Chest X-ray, PA view. Patient: 59 years old, sex F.
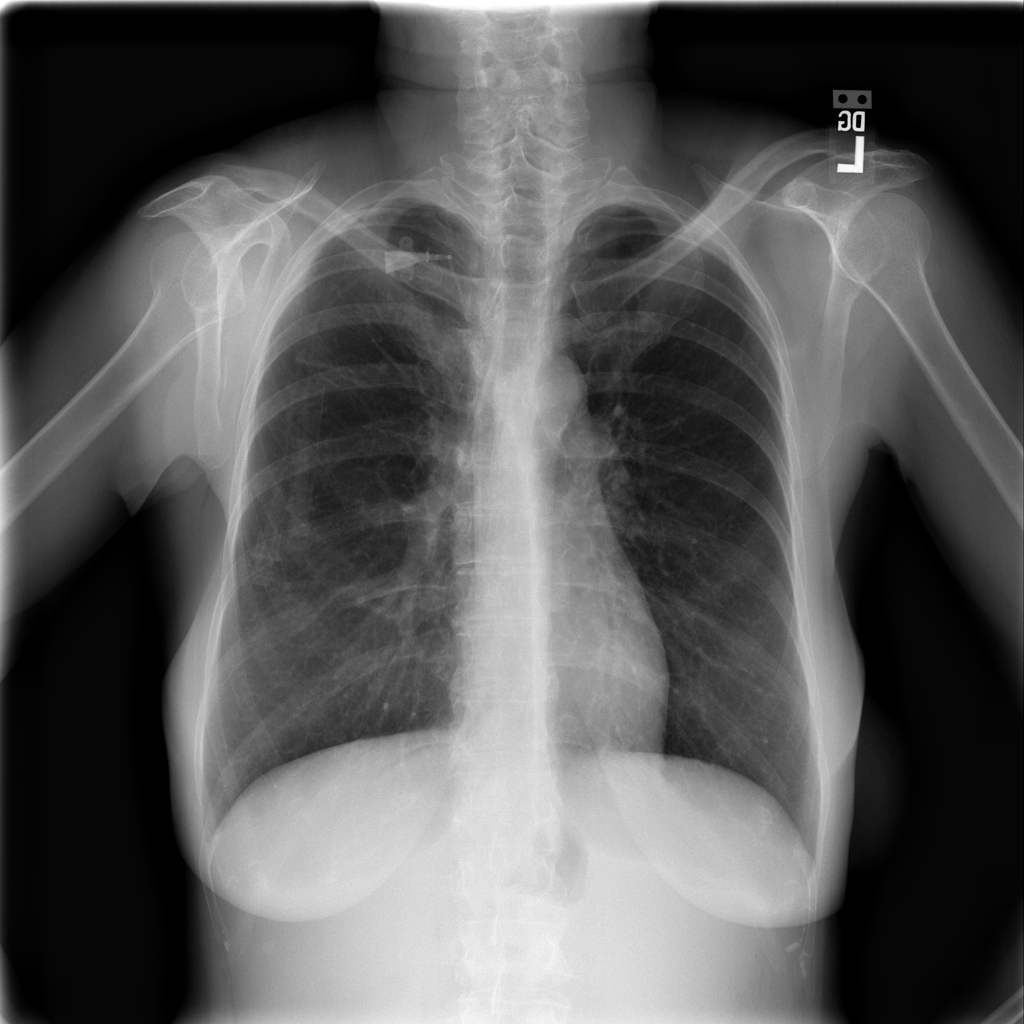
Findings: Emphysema